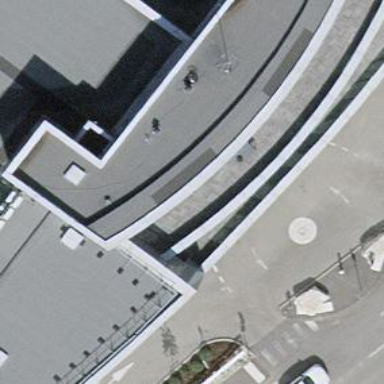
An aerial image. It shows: Cafe.